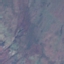
Land use / land cover class: HerbaceousVegetation